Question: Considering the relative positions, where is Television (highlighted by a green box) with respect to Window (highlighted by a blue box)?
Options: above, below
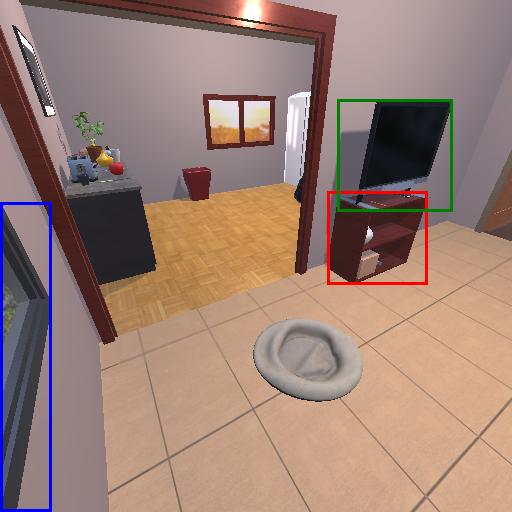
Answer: above